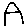
Label: house